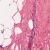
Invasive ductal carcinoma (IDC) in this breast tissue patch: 0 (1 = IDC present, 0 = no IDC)